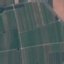
Land use / land cover: PermanentCrop